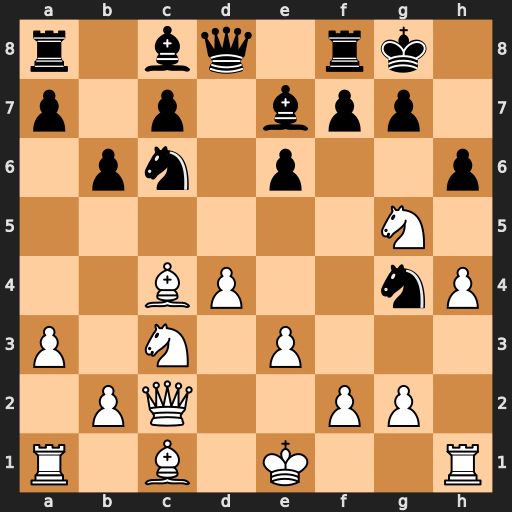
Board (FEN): r1bq1rk1/p1p1bpp1/1pn1p2p/6N1/2BP2nP/P1N1P3/1PQ2PP1/R1B1K2R
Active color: w
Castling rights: KQ
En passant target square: -
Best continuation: Qh7#